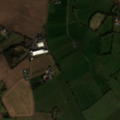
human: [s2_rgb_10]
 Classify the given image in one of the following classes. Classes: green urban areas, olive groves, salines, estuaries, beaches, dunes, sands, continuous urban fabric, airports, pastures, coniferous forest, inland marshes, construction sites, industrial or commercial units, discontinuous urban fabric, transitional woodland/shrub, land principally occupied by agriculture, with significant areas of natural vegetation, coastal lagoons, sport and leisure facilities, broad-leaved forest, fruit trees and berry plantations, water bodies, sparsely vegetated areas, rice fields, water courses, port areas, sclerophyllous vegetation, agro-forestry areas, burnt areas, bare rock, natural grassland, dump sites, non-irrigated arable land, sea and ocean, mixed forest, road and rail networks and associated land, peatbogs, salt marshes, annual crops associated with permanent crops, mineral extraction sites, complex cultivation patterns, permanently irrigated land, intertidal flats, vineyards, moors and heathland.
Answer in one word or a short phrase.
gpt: non-irrigated arable land, pastures